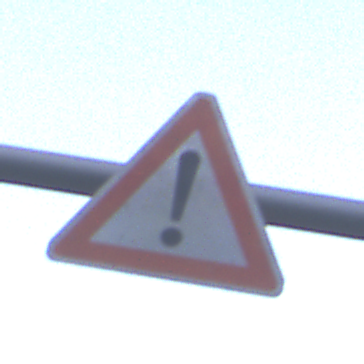
Verkehrszeichen: Gefahrenstelle
Umgebung: Outdoor, Nature
Tageszeit: SunriseSunset
Wetter: PartlyCloudy
Licht: Natural
Jahreszeit: NotSpecified
Kontrast: LowContrast